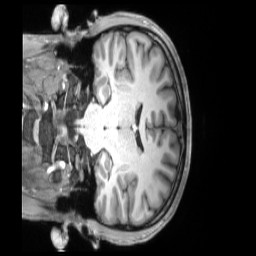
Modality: T1w
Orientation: coronal
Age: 24
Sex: male
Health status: ill
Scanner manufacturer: siemens
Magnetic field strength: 3 T
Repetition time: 2.2 s
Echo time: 0.00157 s